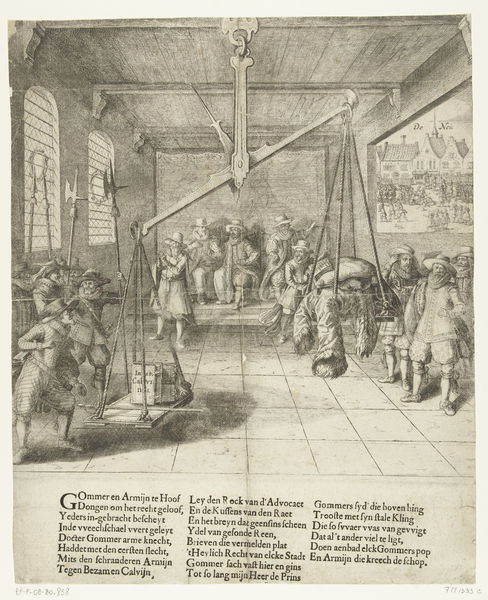
Titel: De Weegschaal
Künstler: Salomon Savery
Standort: Amsterdam
Institution: Rijksmuseum
Schlagwörter: männer, gericht, innenraum, bücher, stich, kupferstich, wiegen, waagschale, gerichtssaal, gereichtigkeit